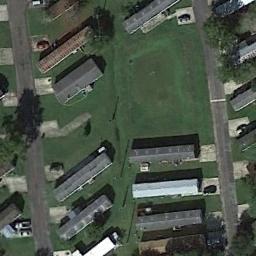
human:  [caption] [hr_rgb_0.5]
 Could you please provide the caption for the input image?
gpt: Many buildings of different shapes and sizes are in mobile home parks .

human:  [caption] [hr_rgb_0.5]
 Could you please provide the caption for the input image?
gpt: The mobile home park is on the grass next to the road .

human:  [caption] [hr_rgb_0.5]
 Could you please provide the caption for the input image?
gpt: The mobile home park has some neatly arranged mobile homes on the grass .

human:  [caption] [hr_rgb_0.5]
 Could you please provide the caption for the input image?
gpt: Here is a road with mobile homes on both sides .

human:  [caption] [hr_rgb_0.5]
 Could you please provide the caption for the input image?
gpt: There are some black buildings on green lawns in the mobile home park .